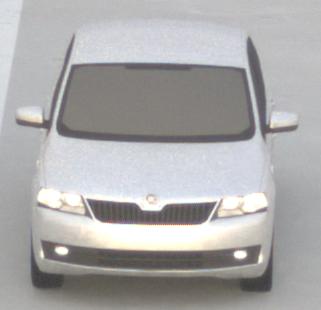
Make: Skoda
Model: Rapid
Detailed model: Rapid 1.2 Active Limousine
Model produced from: 2012/10
Model produced until: 2015/04
Doors: 5
Color: white
Road condition: dry road
Daytime: sunrise or sunset
Contrast: low contrast